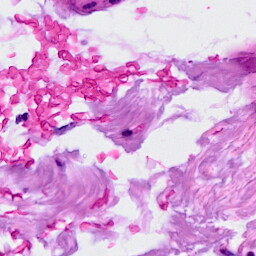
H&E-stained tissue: Breast